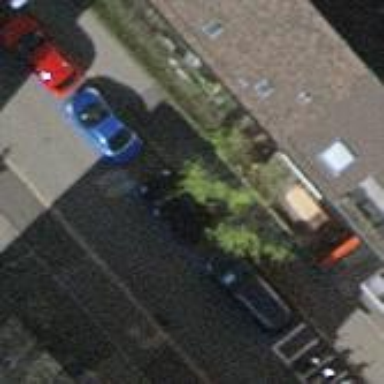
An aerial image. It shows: Parking lane.